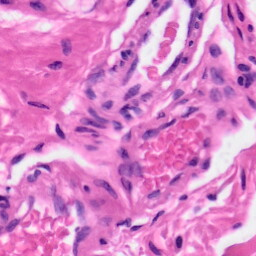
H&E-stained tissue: Skin